Question: Given this code:
'''
FN := 'c: emp est_file.log';
AFile := TFile.Open(FN, TFileMode.fmOpenOrCreate, TFileAccess.faReadWrite, TFileShare.fsRead);
try
with TFile.OpenRead(FN) do
try
finally
Free;
end;
finally
AFile.Free;
end;
'''
I get an error when trying to open at the TFile.OpenRead(FN) line:

using:
'''
with TFile.Open('c: emp est_file.log', TFileMode.fmOpen, TFileAccess.faRead, TFileShare.fsRead) do
try
finally
Free;
end;
'''
also results in the same error. As does:
'''
FS := TFileStream.Create('c: emp est_file.log', fmOpenRead or fmShareDenyWrite);
try
finally
FS.Free;
end;
'''
However, I can happily open the file in Notepad say (as Readonly), or if I change the initial TFileShare.fsRead to TFileShare.fsNone, I can't open it as expected (in Notepad).
However, if I run two instances of this dummy app, first one opening with TFileShare.fsRead I can open it. So am I unable to re-open a file twice in the same application? Doesn't seem right.
If I open the file initially with:
'''
FS := TFileStream.Create('c: emp est_file.log', fmOpenReadWrite or fmShareDenyWrite);
try
finally
FS.Free;
end;
'''
I can open it a second time with the above methods (where using fsRead). What is confusing is stepping through the TFile.Open code, it ultimately executes the exact same code as the above TFileStream.Create.
Finaly note. If I open using the top (first) way but assign it to a "global" variable, remove the internal TFile.OpenRead(FN) call, and then try to open the file through another button click say, the error persists. This proves it's not related to the nested call.
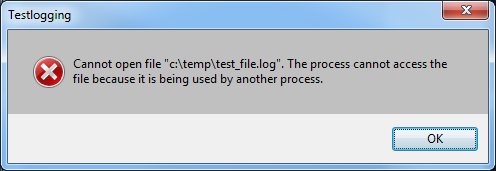
Answer: When you call
'''
TFile.OpenRead(Path)
'''
this is implemented by
'''
TFileStream.Create(Path, fmOpenRead, 0)
'''
which in turn leads to a call to
'''
FileOpen(Path, fmOpenRead or 0)
'''
which finally calls 'CreateFile' passing '0' as 'dwShareMode'. And the documentation for <URL> says that 'dwShareMode' of '0' means:
> Prevents other processes from opening a file or device if they request delete, read, or write access.
In other words, 'TFile.OpenRead(Path)' is trying to open the file with exclusive share mode. And that will clearly fail since the file is already open.
I think that 'TFile.OpenRead(Path)' is using the wrong share mode. It should allow read access. However, even if that was the case it would not help you since your other handle has write access.
Solve the problem by avoiding 'TFile.OpenRead'. Instead open it like this:
'''
TFileStream.Create(Path, fmOpenRead or fmShareDenyNone)
'''
You have to pass 'fmShareDenyNone'. You are in no position to deny any form of sharing since you already opened it for both reading and writing.
---
There is a further problem which I had failed to grasp when I originally wrote this answer. It's true that 'TFile.OpenRead()' always tries to gain exclusive access. But it's also true that your use of 'TFile.Open()', the very first call you make, can also result in exclusive access. Even though you specified 'TFileShare.fsRead'.
The code in 'TFile.Open()' that creates files stream reads like this:
'''
if Exists(Path) then
Result := TFileStream.Create(Path, LFileStrmAccess, LFileStrmShare)
else
Result := TFileStream.Create(Path, fmCreate, LFileStrmShare);
'''
Right off the bat this is a disaster. It's plain and simply wrong for file creation behaviour to be switched on file exists check. File creation needs to be an atomic operation. What if the file is created after 'Exists' returns, but before the call to 'CreateFile' that is made inside 'TFileStream.Create'? But I guess the reason the code has been written like this is that there is no way to use 'TFileStream.Create' and have 'OPEN_ALWAYS' passed to 'CreateFile'. And hence this horrid botch.
And it turns out that if the 'fmCreate' option is chosen, because 'Exists()' returns 'False', then your sharing options are ignored. That's because they are passed to the 'Rights' parameter of 'TFileStream.Create' instead of being combined with 'fmCreate'. As the <URL> says, on Windows the 'Rights' parameter is ignored.
So the correct code should be:
'''
Result := TFileStream.Create(Path, fmCreate or LFileStrmShare);
'''
And what about the other branch of the if? Surely that's wrong too. Since the valued passed to 'Rights' is ignored, then surely the value of 'LFileStrmShare' is ignored. Well, it turns out that the documentation lied. The code in 'TFileStream.Create' reads:
'''
constructor TFileStream.Create(const AFileName: string; Mode: Word; Rights: Cardinal);
var
LShareMode: Word;
begin
if (Mode and fmCreate = fmCreate) then
begin
LShareMode := Mode and $FF;
if LShareMode = $FF then
LShareMode := fmShareExclusive; // For compat in case $FFFF passed as Mode
inherited Create(FileCreate(AFileName, LShareMode, Rights));
if FHandle = INVALID_HANDLE_VALUE then
raise EFCreateError.CreateResFmt(@SFCreateErrorEx, [ExpandFileName(AFileName), SysErrorMessage(GetLastError)]);
end
else
begin
inherited Create(FileOpen(AFileName, Mode or Rights));
if FHandle = INVALID_HANDLE_VALUE then
raise EFOpenError.CreateResFmt(@SFOpenErrorEx, [ExpandFileName(AFileName), SysErrorMessage(GetLastError)]);
end;
FFileName := AFileName;
end;
'''
Look at the 'else' branch where 'Mode or Rights' is passed to 'FileOpen'. That doesn't look very much like 'Rights' is being ignored.
So all that explains why the sharing mode is set correctly in your call to 'TFile.Open' if and only if the file already exists.
So, not only can you not use 'TFile.OpenRead', but 'TFile.Open' is also out. Quit while you are ahead and give up on 'TFile' altogether. I have no idea what happened with the QA at Embarcadero when 'TFile' was introduced, but there was evidently a major failure. Combine that failure with the bizarre design flaws of 'TFileStream.Create' and you have a veritable bug factory.
I submitted a QC report: <URL>, which is incorrectly marked as Fixed. Sadly the attempt to fix 'TFile.Open' leaves 'TFile.Open' still broken, and in turn breaks 'TFileStream.Create' which used to work!